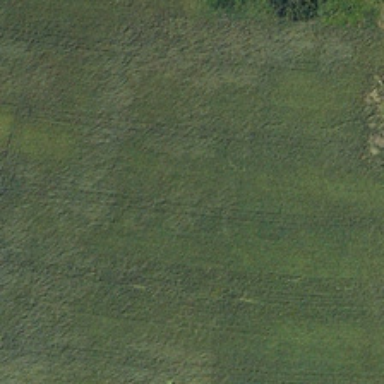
Several green trees are near a piece of green meadow .